Question: I am working with 30 days (monthly) per cycle and thus have approximately 2 cycles in my historical dataset.
'R' script is,
'''
library(forecast)
value <- c(117.2 , 224.2 , 258.0 , 292.1 , 400.1 , 509.9 , 626.8 , 722.9 , 826.1 , 883.6,916.6, 1032.1, 1151.2, 1273.4 ,1391.8, 1499.2, 1532.5 ,1565.9 ,1690.9, 1813.6,1961.4 ,2102.8 ,2208.2, 2256.8, 2290.8 ,2413.7, 2569.4 ,2730.3, 2882.9 ,2977.5, 117.2 , 224.2 , 258.0 , 292.1 , 400.1 , 509.9 , 626.8 , 722.9 , 826.1 , 883.6,916.6, 1032.1, 1151.2, 1273.4 ,1391.8, 1499.2, 1532.5 ,1565.9 ,1690.9, 1813.6,1961.4 ,2102.8 ,2208.2, 2256.8, 2290.8 ,2413.7, 2569.4 ,2730.3, 2882.9 ,2977.5)
sensor<-ts(value,frequency=30)#daily data of month,here only 2 month's data
fit <- auto.arima(sensor)
LH.pred<-predict(fit,n.ahead=30)
plot(sensor,ylim=c(0,4000),xlim=c(0,5),type="o", lwd="1")
lines(LH.pred$pred,col="red",type="o",lwd="1")
grid()
'''
The resulting graph is

But I am not satisfied with the prediction. Is there any way to make the prediction look similar to the value trends preceding it (see graph)?
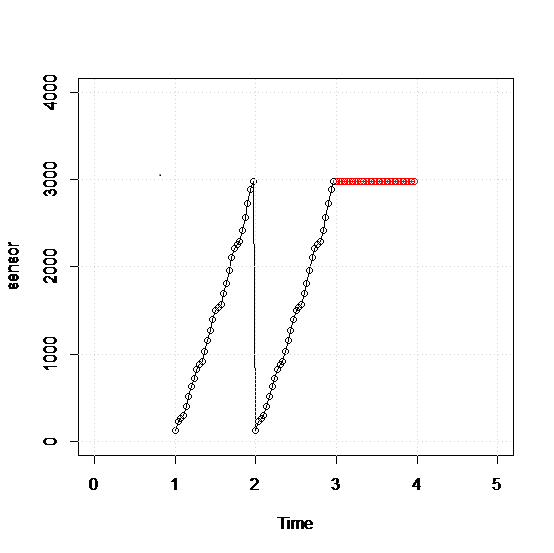
Answer: You are asking a lot of 'auto.arima()' to find a model using only two months of data. At least help it out a little by suggesting a seasonal difference. Further, don't use 'predict'. The 'forecast' function is much nicer.
For reasons why 'forecast()' is "nicer", see the <URL>, in particular section 4.4:
> The forecast() function is generic and has S3 methods for a wide range
of time series models. It computes point forecasts and prediction
intervals from the time series model. Methods exist for models fitted
using ets(), auto.arima(), Arima(), arima(), ar(), HoltWinters() and
StructTS(). There is also a method for a ts object. If a time series
object is passed as the first argument to forecast(), the function will
produce forecasts based on the exponential smoothing algorithm of
Section 2. In most cases, there is an existing predict() function
which is intended to do much the same thing. Unfortunately, the
resulting objects from the predict() function contain different
information in each case and so it is not possible to build generic
functions (such as plot() and summary()) for the results. So, instead,
forecast() acts as a wrapper to predict(), and packages the
information obtained in a common format (the forecast class). We also
define a default predict() method which is used when no existing
predict() function exists, and calls the relevant forecast() function.
Thus, predict() methods parallel forecast() methods, but the latter
provide consistent output that is more usable.
Try the following.
'''
fit <- auto.arima(sensor,D=1)
LH.pred <- forecast(fit,h=30)
plot(LH.pred)
grid()
'''